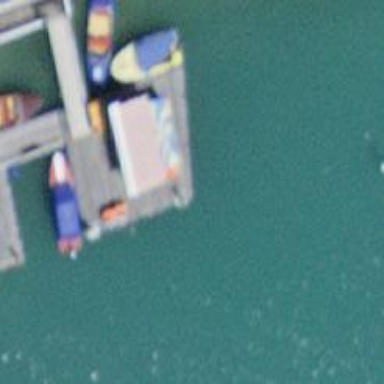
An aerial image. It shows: Man-made pier.